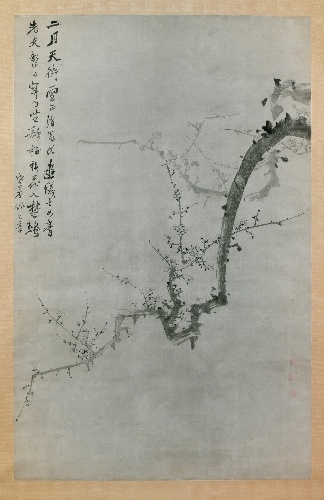
Title: 이유원  매화도  조선|李裕元  梅花圖  朝鮮|Plum Branch
Artist: Yi Yu-won
Artist bio: Korean, 1814–1888
Date: dated 1888
Object type: Hanging scroll
Classification: Paintings
Medium: Hanging scroll; ink on paper
Culture: Korea
Period: Joseon dynasty (1392–1910)
Dimensions: 58 1/16 × 37 3/16 in. (147.5 × 94.5 cm)
Overall with knobs: 8 ft. 7 in. × 48 3/4 in. (261.6 × 123.8 cm)
Department: Asian Art
Credit line: Purchase, Seymour and Rogers Funds and Bequest of Dorothy Graham Bennett, 1990
Accession year: 1990
Repository: Metropolitan Museum of Art, New York, NY
Tags: Trees